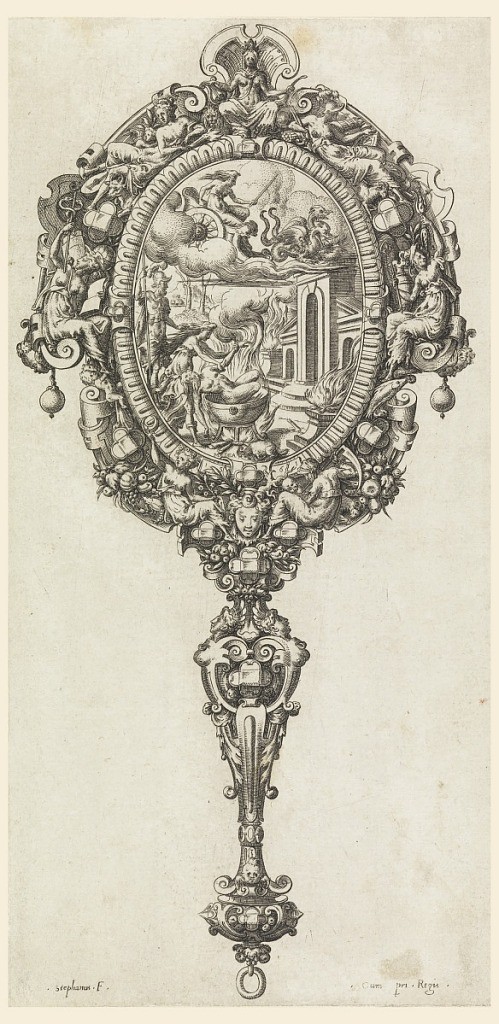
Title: Hand Mirror with Scenes from the Story of Medea
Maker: Etienne Delaune, French, 1519 - 1583
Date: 1561
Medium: Engraving on white laid paper
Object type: Print
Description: Vertical rectangle showing the back of a hand mirror. The central scene shows Medea fleeing Corinth in a chariot drawn by winged dragons, which belonged to her grandfather Helios. Below, Medea rejuvenates Jason's father Aeson.The frame design is densely composed of strapwork and female figures. At top, an enthroned woman. Pearls hang from the frame on either side.